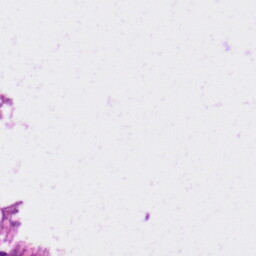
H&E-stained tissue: Skin